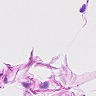
Metastatic tissue present: no